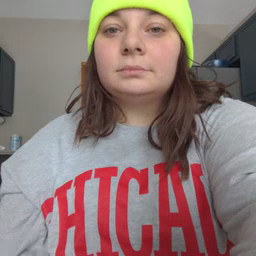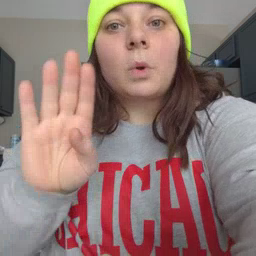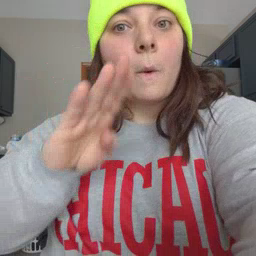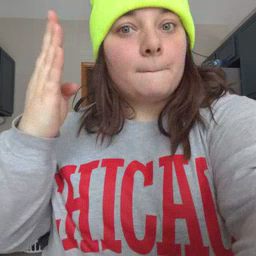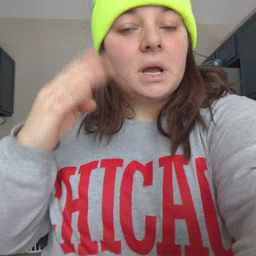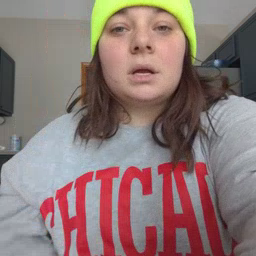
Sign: open